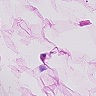
Metastatic tissue present: no